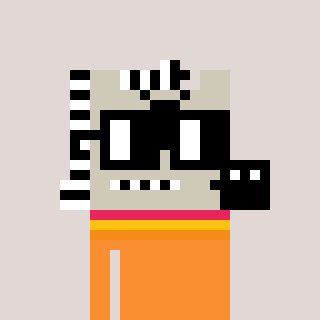
a pixel art character with square black glasses, a zebra-shaped head and a orange-colored body on a warm background